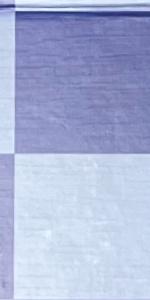
Label: Empty